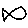
Label: fish